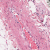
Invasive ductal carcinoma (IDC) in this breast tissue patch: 0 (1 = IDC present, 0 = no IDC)